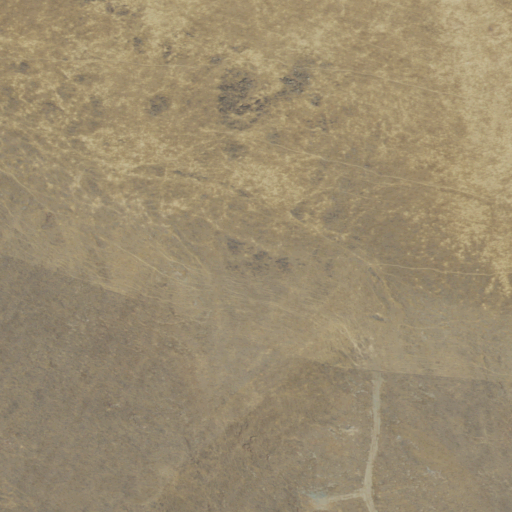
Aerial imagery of ridge(s) in California named Lewis Hill containing only grassland